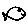
Label: fish